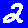
Digit: 2